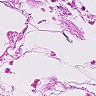
Metastatic tissue present: no